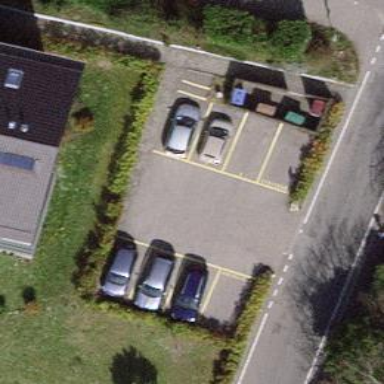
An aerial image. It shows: Parking aisle designated as service road.